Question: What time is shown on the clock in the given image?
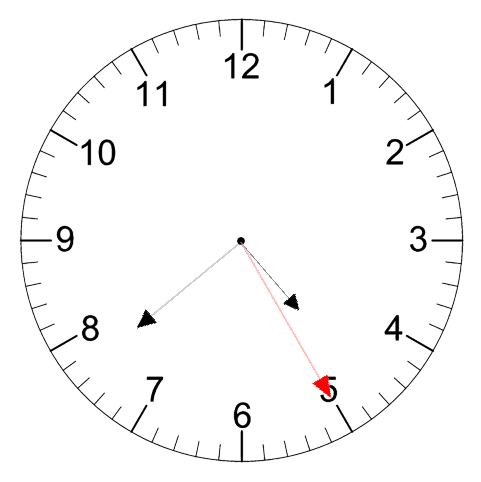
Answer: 04:38:25